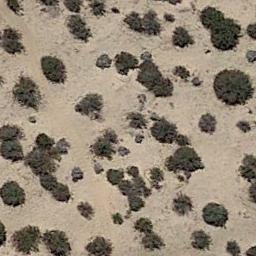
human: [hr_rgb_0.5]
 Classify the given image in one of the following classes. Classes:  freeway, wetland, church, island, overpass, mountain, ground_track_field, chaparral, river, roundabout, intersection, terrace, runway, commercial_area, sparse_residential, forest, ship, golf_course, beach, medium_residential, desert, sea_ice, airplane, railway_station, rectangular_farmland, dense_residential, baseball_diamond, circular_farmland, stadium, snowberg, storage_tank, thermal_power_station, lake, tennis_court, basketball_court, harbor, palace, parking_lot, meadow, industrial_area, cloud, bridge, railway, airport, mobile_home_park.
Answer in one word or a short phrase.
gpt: chaparral